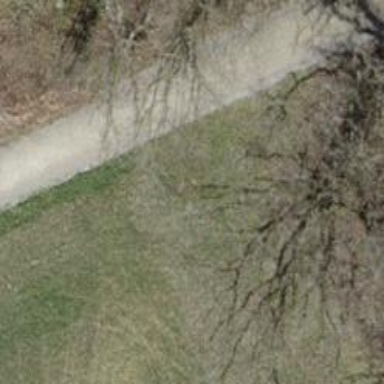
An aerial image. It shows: Brown bench.